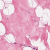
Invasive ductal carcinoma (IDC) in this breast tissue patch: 0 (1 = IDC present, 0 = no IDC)